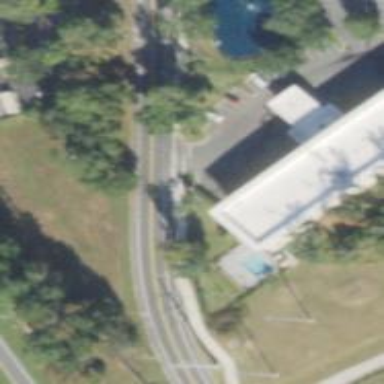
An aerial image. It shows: Marked crossing on cycleway road.